Question: I have a query:
'''
SELECT systemuser.fullname AS 'fullname',
usersettings.calendartype AS 'calendartype',
usersettings.uilanguageid AS 'uilanguageid'
FROM filteredsystemuser AS systemuser
INNER JOIN filteredusersettings AS usersettings
ON systemuser.systemuserid = usersettings.systemuserid
inner join vfinduserguid vfg
on systemuser.systemuserid = vfg.userguid
'''
which I have converted to FetchXML:
'''
<fetch mapping="logical">
<entity name="systemuser">
<attribute name="fullname" alias="fullname" />
<link-entity name="usersettings" to="systemuserid" from="systemuserid" alias="usersettings" link-type="inner">
<attribute name="calendartype" alias="calendartype" />
<attribute name="uilanguageid" alias="uilanguageid" />
<link-entity name="vfinduserguid" to="systemuserid" from="userguid" alias="vfg" link-type="inner" />
</link-entity>
</entity>
</fetch>
'''
using this service: <URL>
When I try to use this FEtchXML within SSRS, I'm getting:

The specific record type does not exist in Microsoft Dynamics CRM.
Please note that it is the last join (vfinduserguid) that is breaking it. This object is a view.
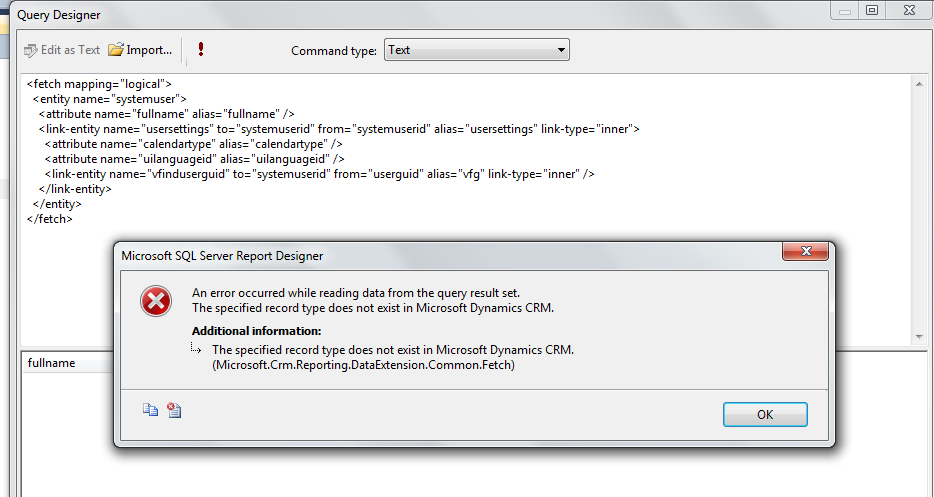
Answer: Here is fetch to get the current user:
'''
<fetch version="1.0" output-format="xml-platform"
mapping="logical" distinct="false">
<entity name="systemuser">
<attribute name="fullname" />
<attribute name="systemuserid" />
<order attribute="fullname" descending="false" />
<filter type="and">
<condition attribute="systemuserid"
operator="eq-userid" />
</filter>
</entity>
</fetch>
'''
<URL>